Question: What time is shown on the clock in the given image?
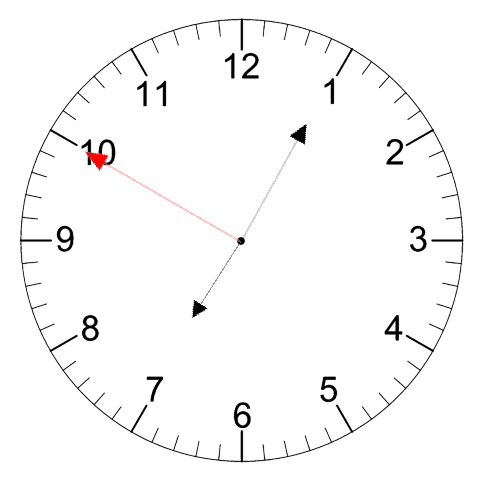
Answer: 07:04:50